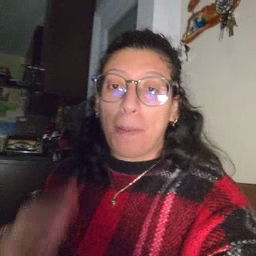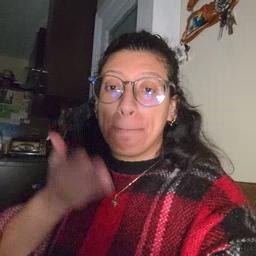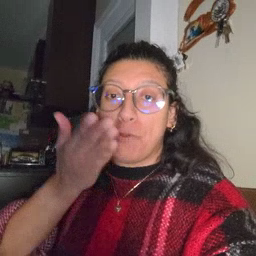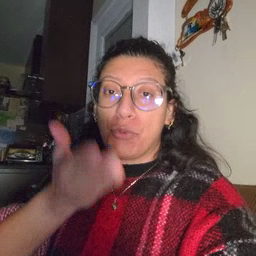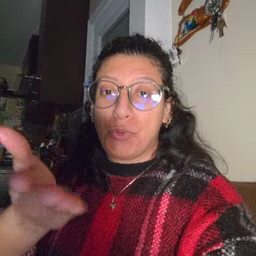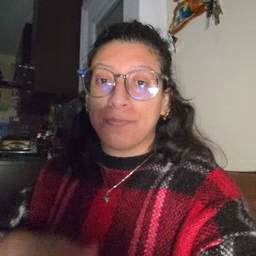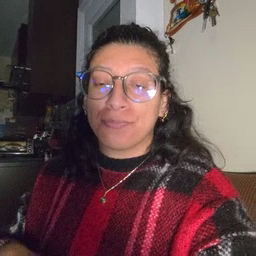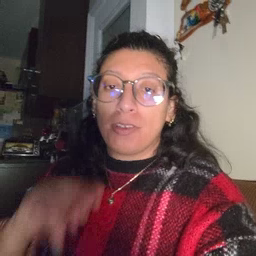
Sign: boat